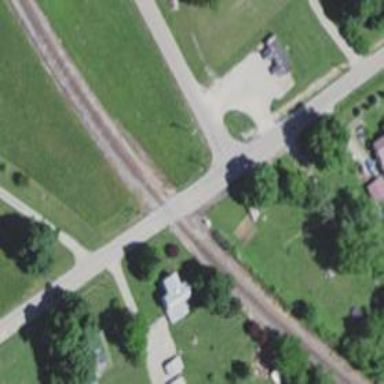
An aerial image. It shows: Railway level crossing.